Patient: sex F, age 53
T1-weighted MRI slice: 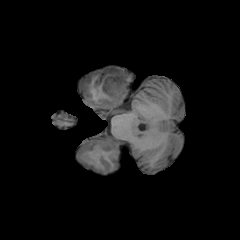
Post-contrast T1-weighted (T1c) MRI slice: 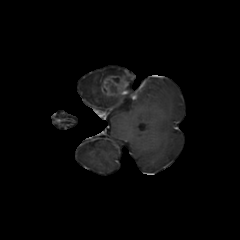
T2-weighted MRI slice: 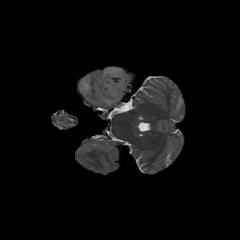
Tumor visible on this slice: yes
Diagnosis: Glioblastoma, IDH-wildtype
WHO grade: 4